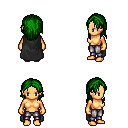
a pixel art fantasy rpg character, female body template, human, tanned skin, black cape, metal pants, green long hairstyle, four views (front, back, left, right), 2x2 character sprite sheet, small pixel art, hard edges, no anti-aliasing